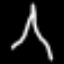
Label: The Eiffel Tower